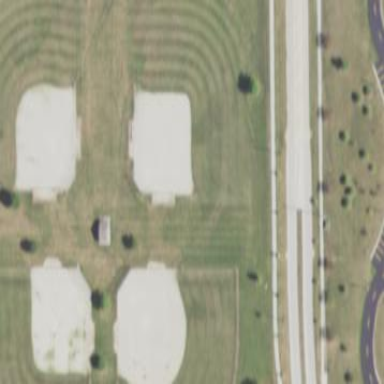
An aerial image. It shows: Baseball pitch for leisure land activities.